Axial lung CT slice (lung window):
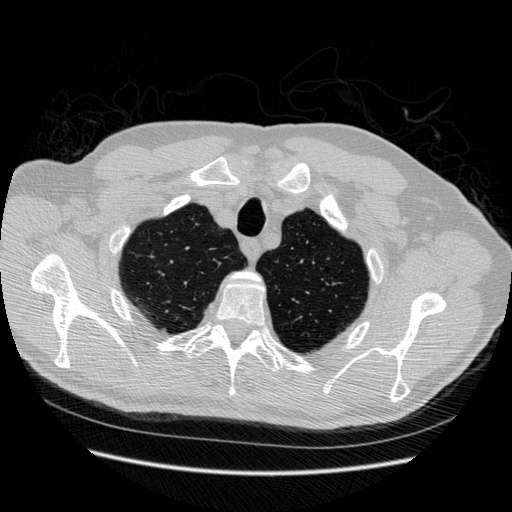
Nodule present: no